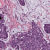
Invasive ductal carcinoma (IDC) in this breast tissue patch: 1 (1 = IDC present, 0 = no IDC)